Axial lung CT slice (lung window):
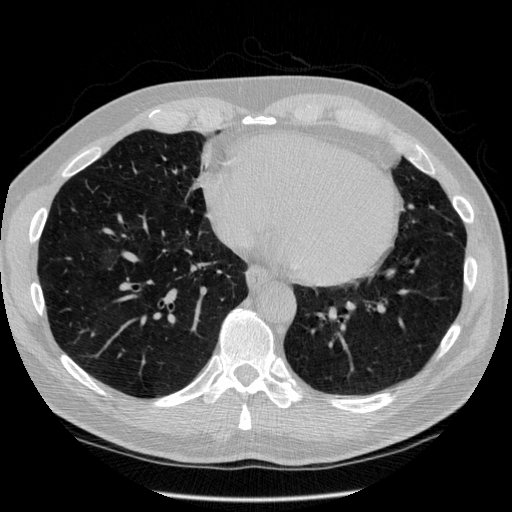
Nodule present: no